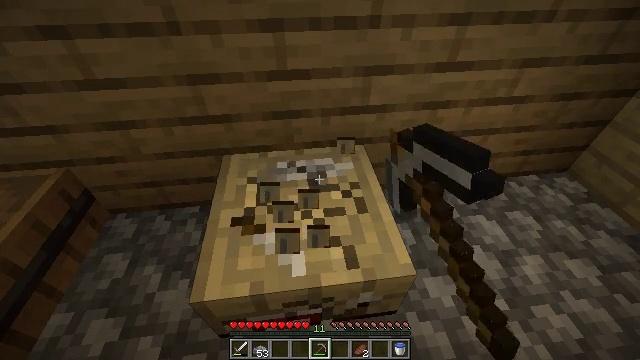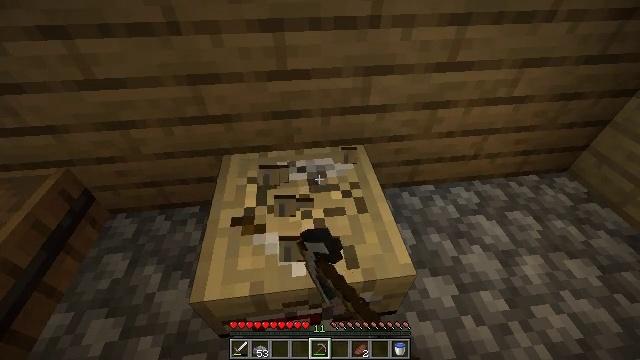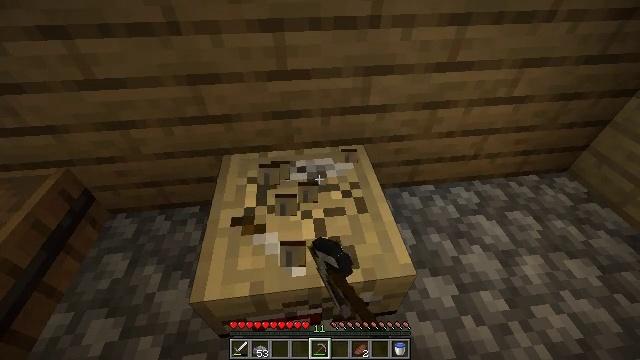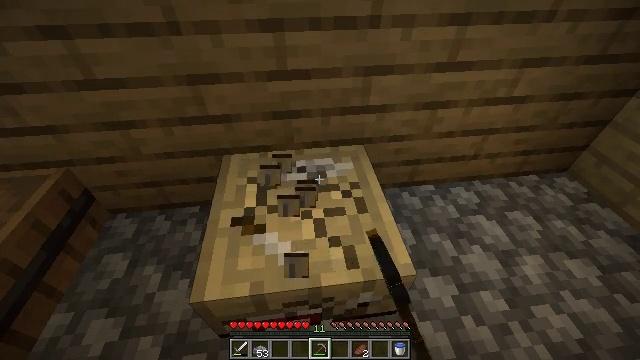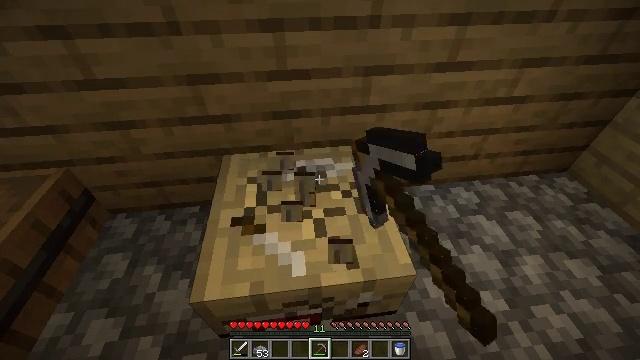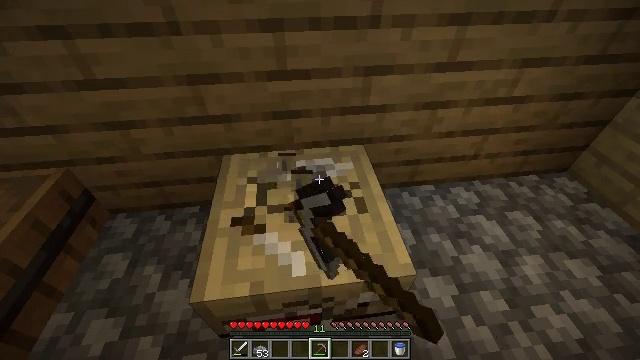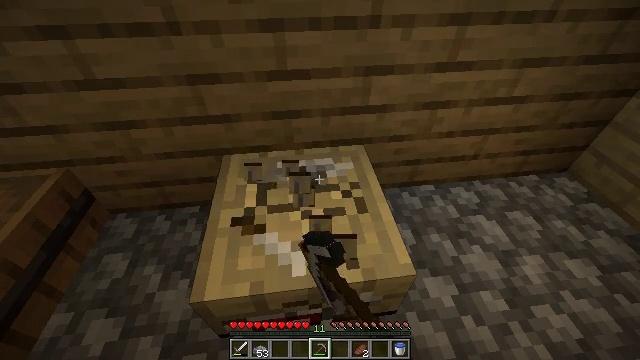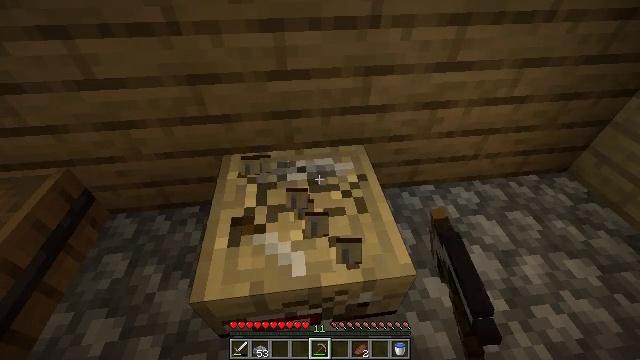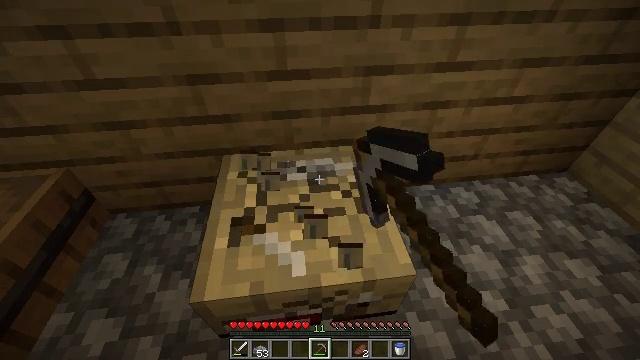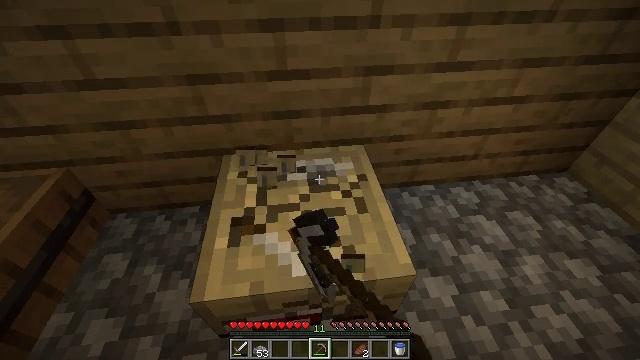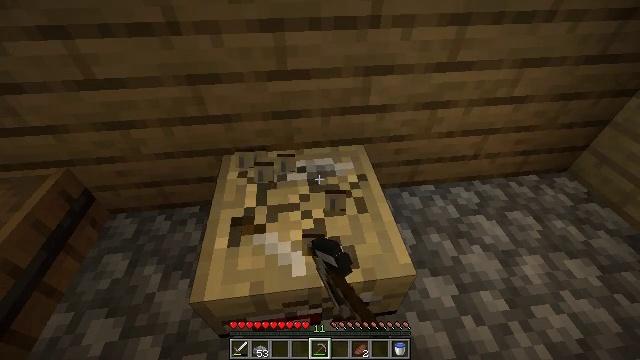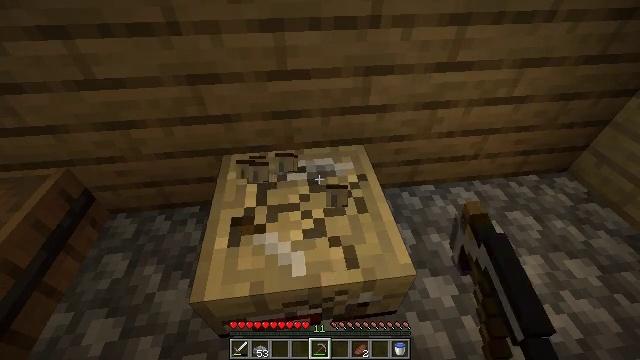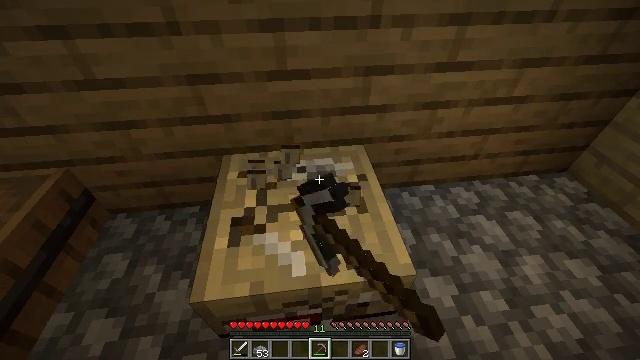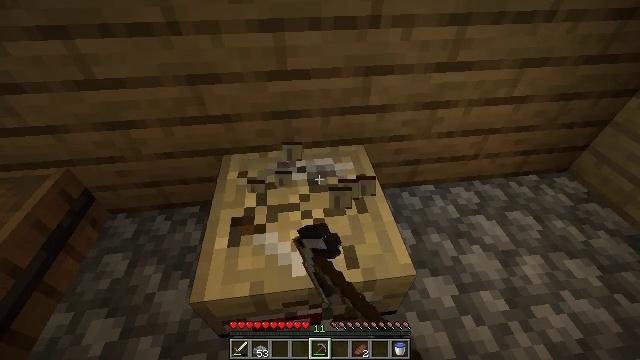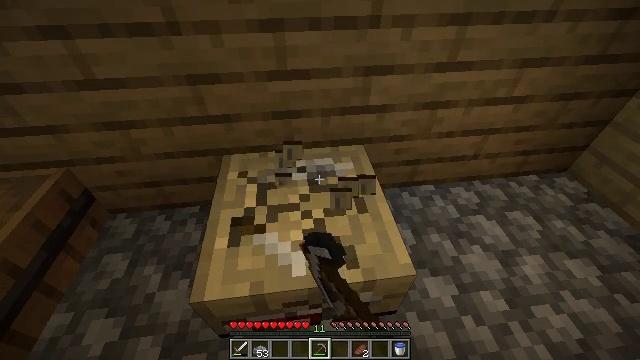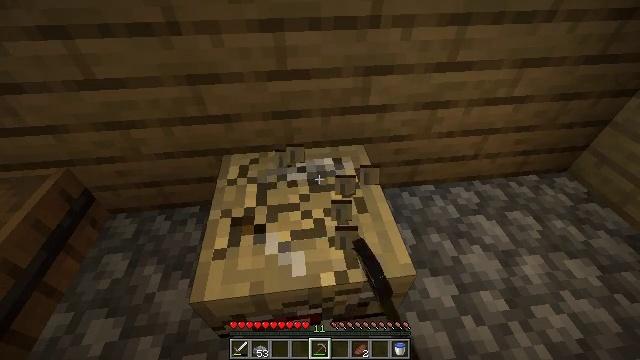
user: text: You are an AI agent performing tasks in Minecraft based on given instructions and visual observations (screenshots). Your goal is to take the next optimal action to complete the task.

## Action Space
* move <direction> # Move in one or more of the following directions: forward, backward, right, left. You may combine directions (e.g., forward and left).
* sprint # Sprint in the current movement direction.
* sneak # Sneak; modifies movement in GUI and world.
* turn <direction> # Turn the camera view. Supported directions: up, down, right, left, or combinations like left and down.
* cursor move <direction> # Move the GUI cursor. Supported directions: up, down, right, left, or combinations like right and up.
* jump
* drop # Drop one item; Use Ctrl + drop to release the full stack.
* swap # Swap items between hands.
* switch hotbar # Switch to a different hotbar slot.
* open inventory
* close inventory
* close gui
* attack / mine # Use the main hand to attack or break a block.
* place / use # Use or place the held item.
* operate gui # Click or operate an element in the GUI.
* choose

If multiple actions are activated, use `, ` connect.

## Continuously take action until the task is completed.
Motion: motion action
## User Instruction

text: Mine block fletching table.
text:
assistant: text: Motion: attack / mine
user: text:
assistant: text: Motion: attack / mine
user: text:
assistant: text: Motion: attack / mine
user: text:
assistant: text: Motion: attack / mine
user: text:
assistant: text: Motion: attack / mine
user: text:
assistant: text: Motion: attack / mine
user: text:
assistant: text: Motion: attack / mine
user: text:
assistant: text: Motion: attack / mine
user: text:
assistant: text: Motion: attack / mine
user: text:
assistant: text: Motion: attack / mine
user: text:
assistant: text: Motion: attack / mine
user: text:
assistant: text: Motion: attack / mine
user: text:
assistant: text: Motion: attack / mine
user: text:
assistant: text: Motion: attack / mine
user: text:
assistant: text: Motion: attack / mine
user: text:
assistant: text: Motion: attack / mine
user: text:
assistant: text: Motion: attack / mine
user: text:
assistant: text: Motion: attack / mine
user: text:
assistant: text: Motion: attack / mine
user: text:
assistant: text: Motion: attack / mine
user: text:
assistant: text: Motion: attack / mine
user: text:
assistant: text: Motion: attack / mine
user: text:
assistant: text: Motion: attack / mine
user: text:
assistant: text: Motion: attack / mine
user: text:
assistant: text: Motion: attack / mine
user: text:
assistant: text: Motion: attack / mine
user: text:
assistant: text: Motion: attack / mine
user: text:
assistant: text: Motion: attack / mine
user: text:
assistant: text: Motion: attack / mine
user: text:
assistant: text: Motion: attack / mine